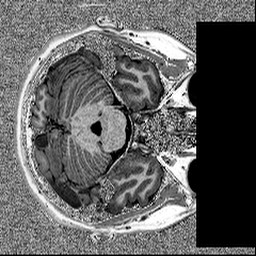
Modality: MP2RAGE
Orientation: axial
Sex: female